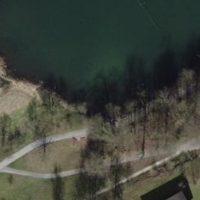
EUNIS habitat code: 53
Species observed at this site:
Phalacrocorax carbo
Podiceps cristatus
Spatula clypeata
Anas platyrhynchos
Asplenium scolopendrium
Mergus merganser